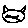
Label: cat